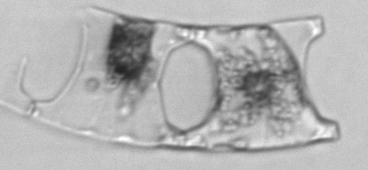
Label: Eucampia